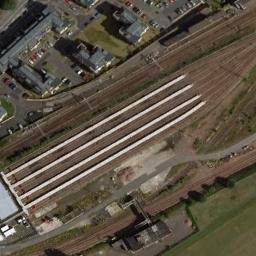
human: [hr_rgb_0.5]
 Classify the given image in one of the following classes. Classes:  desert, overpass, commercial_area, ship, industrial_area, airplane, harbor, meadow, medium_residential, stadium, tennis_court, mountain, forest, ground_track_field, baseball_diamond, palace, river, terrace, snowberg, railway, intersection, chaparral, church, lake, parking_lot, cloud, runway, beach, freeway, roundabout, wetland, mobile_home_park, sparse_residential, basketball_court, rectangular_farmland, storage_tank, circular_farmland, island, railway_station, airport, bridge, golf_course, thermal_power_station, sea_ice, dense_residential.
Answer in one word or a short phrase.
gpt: railway_station